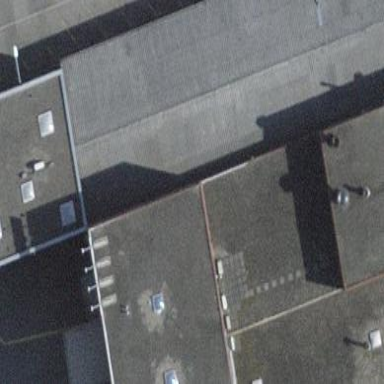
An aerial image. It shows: Industrial building.